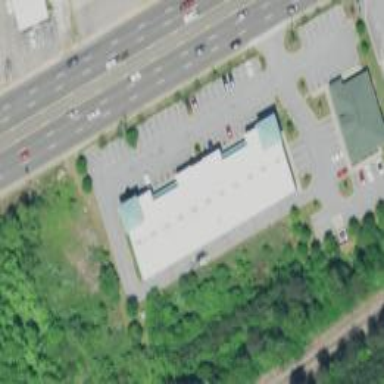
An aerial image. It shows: Retail building.